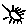
Label: sun